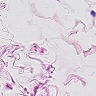
Metastatic tissue present: no